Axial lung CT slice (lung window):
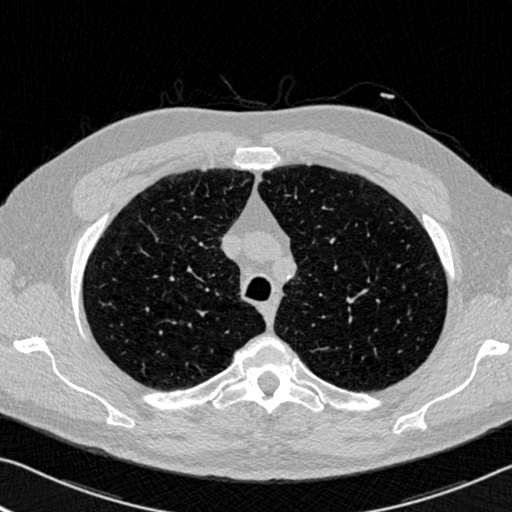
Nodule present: no